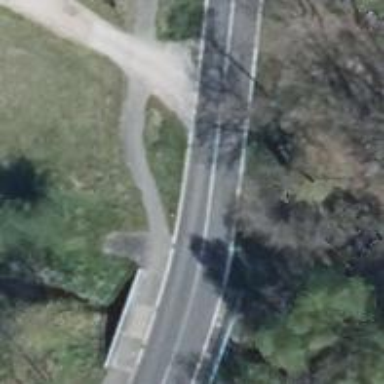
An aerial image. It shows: Secondary road with asphalt surface.